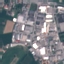
Label: Industrial